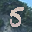
Label: 5